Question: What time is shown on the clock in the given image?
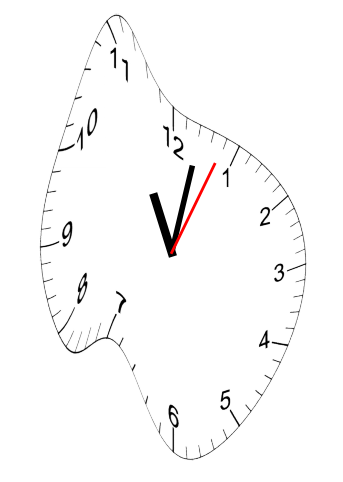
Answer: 11:02:04